Question: I'm trying to create a component which will render 3 project descriptions in a row.
I have 2 components, one is to create a single project called 'Project' and I have attached the code for another one below.
My main problems are
> 1: How to insert a '<div class="row">' element before row starts
2: How
to end a when row finishes
'''
var React = require('react'),
projectData = require('./../../projects.json'),
Project = require('./project'),
projectLength = projectData.projects.length,
itemsInRow = 3,
clicked = 0; //Increment this number and rerender this cimponent on click and we are almost done
var Projects = React.createClass({
render: function() {
var projectsDOM = < div >
< div className = "jumbotron" >
< div className = "container" >
< h1 > Projects < /h1>
< /div>
< /div>
< div className = "container" >
< div className = "row" >
{projectData.projects.reverse().map(function(project, i) {
if(i < (clicked + 1) * itemsInRow) {
return <Project id={project.id} />
}
})}
< /div>
<hr/>
< /div>
< /div>
return projectsDOM;
}
});
module.exports = Projects;
'''

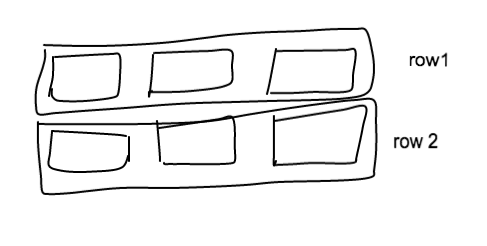
Answer: I'm afraid there's no declarative way to do that - you'll have to slice your 'projectData.projects' array with 'Array.slice()' an then for every newly created array output '< div className = "row" > /*map the chunk of array like you already do*/</div>'